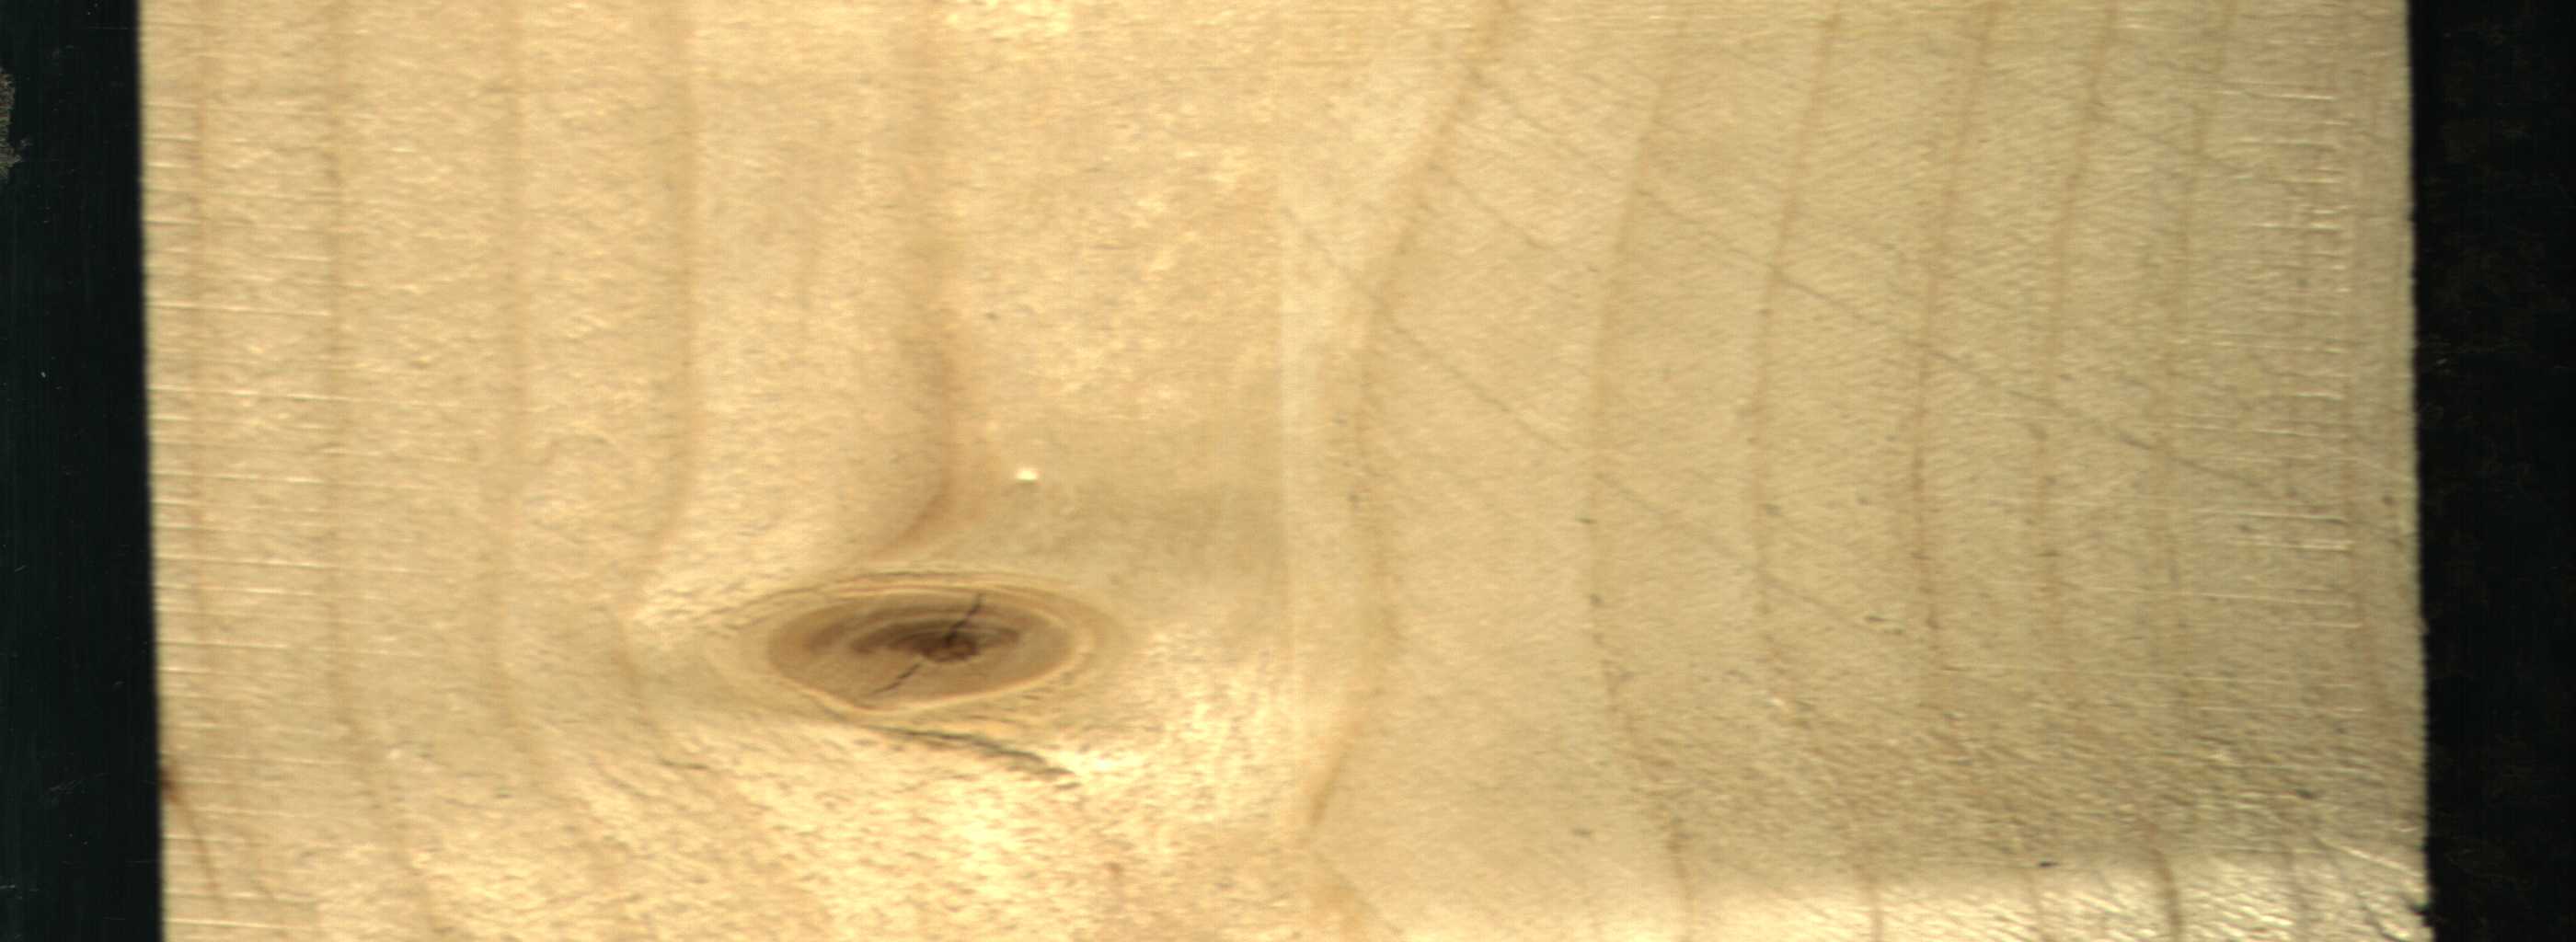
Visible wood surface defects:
knot_with_crack